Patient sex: M
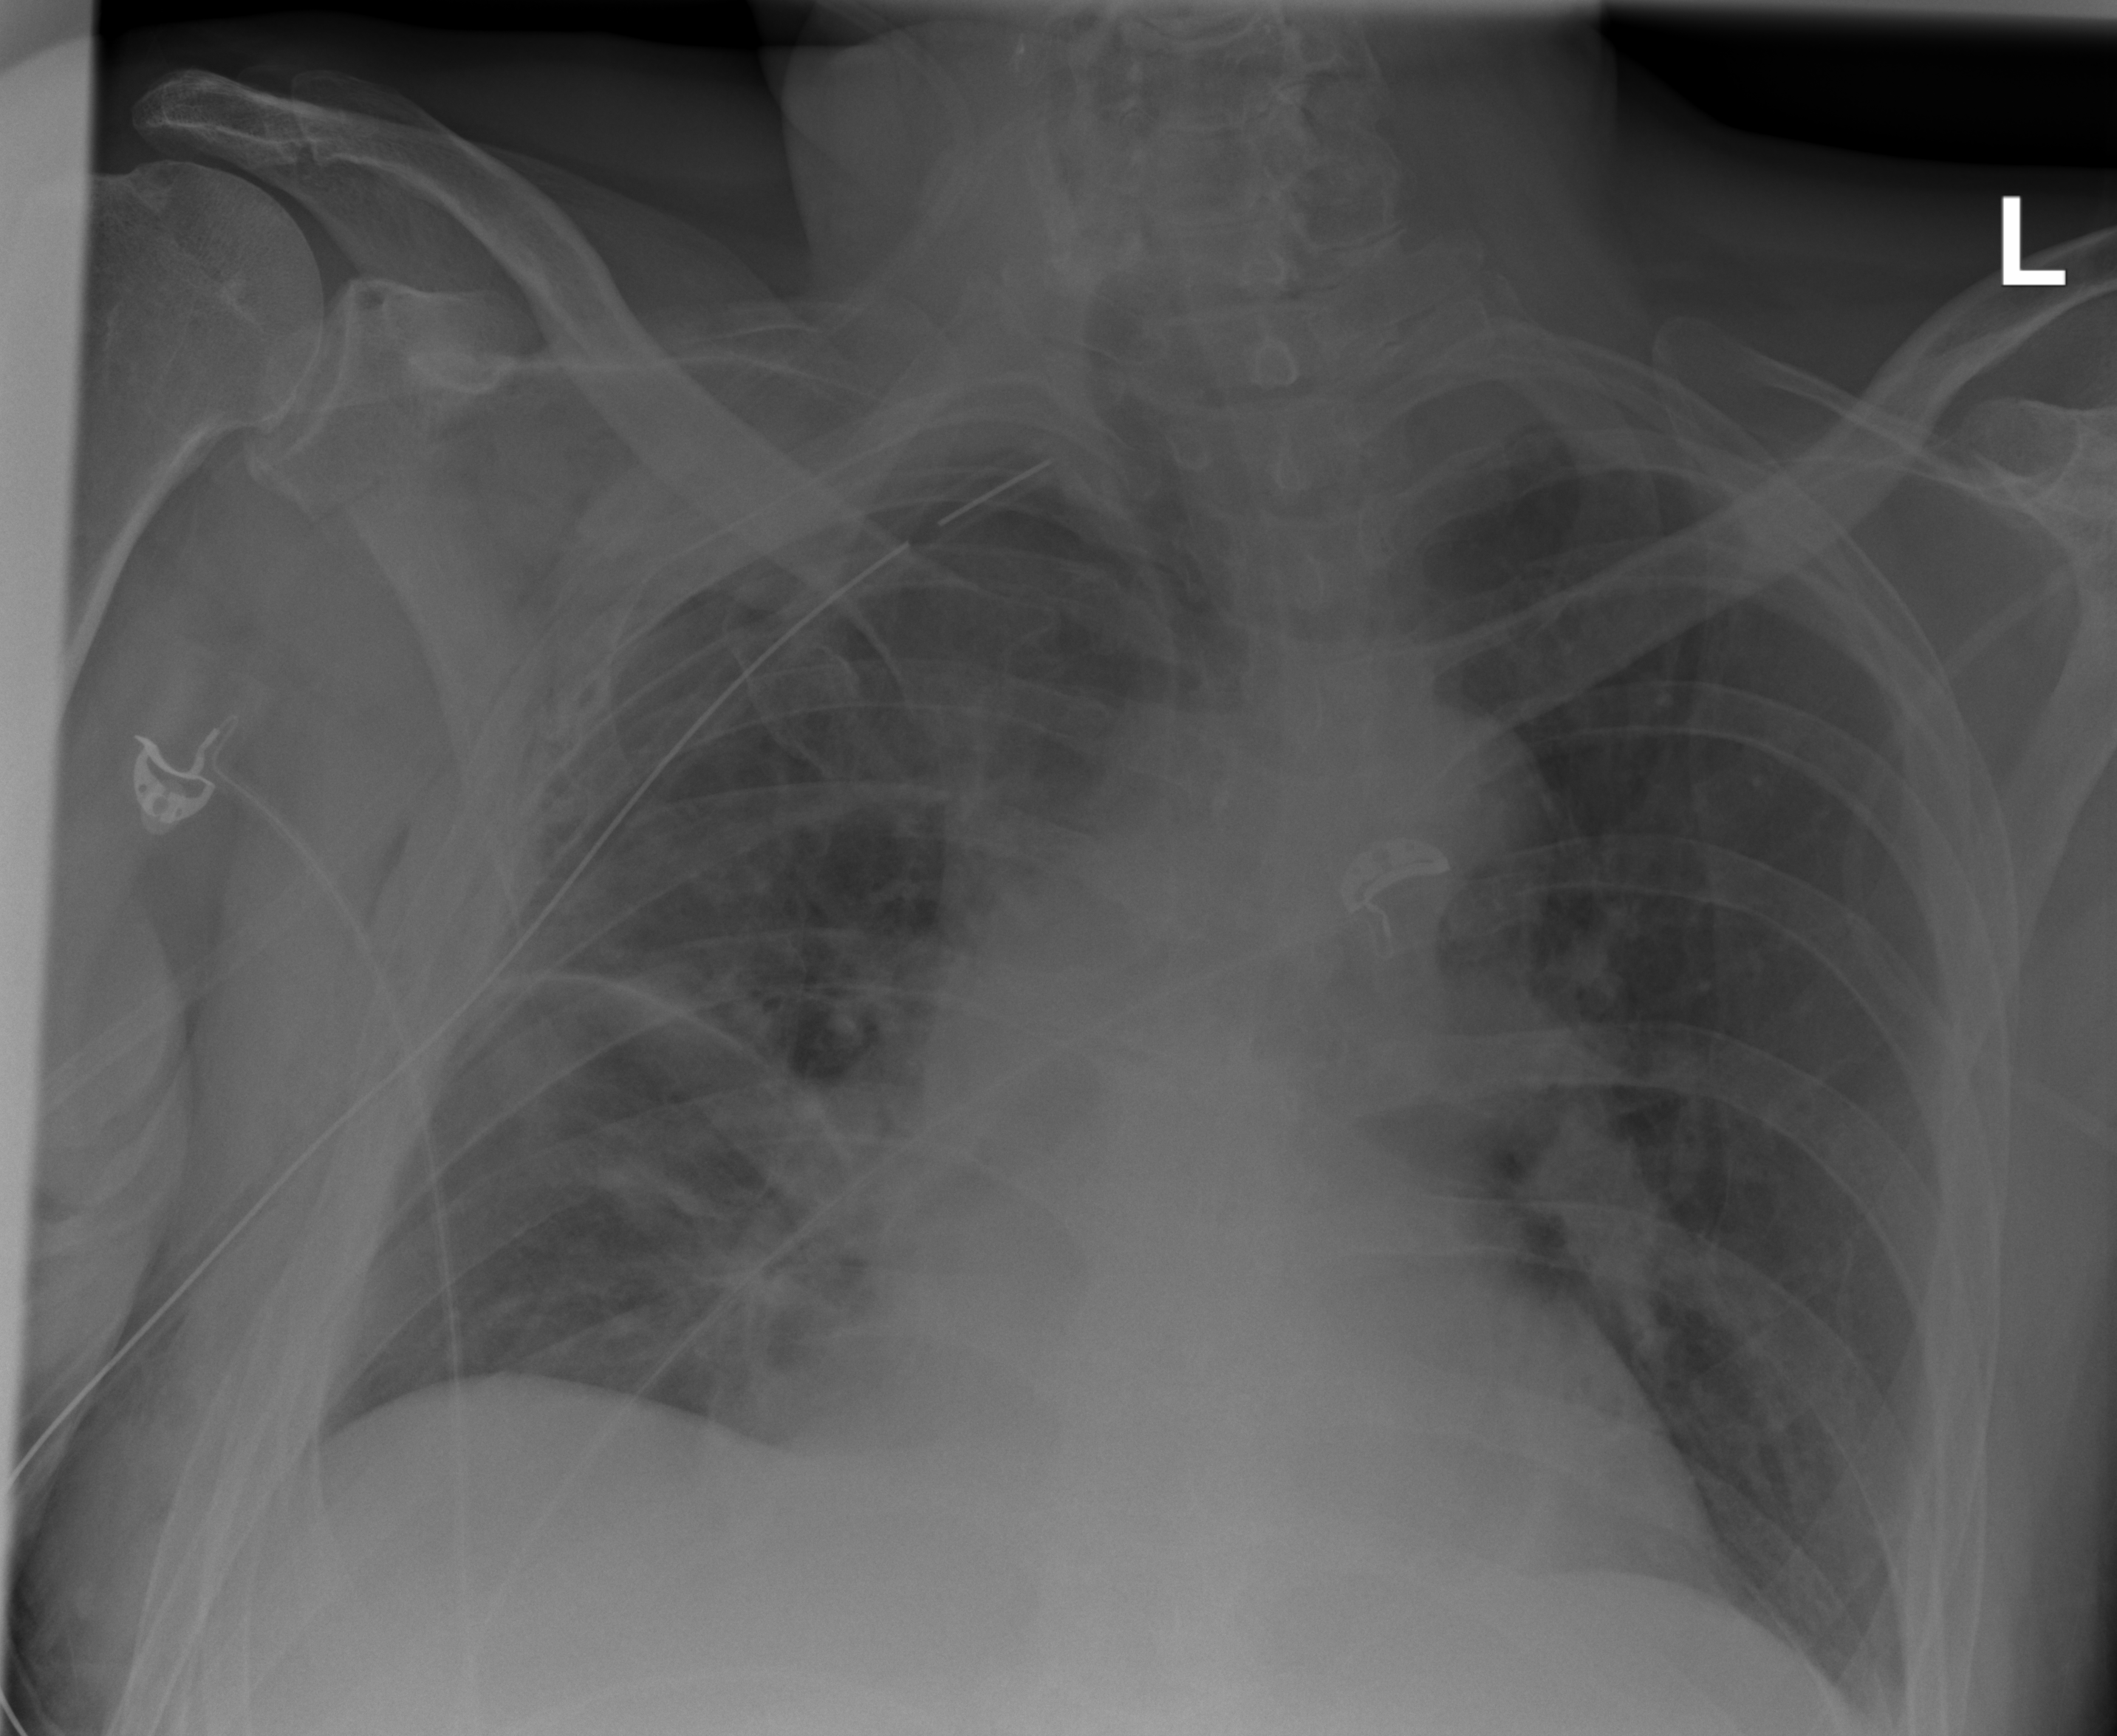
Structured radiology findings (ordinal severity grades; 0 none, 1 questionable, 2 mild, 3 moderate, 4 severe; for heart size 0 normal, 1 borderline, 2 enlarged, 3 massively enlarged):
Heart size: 1
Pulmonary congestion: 0
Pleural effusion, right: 2
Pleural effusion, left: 0
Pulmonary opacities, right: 2
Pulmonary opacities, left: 0
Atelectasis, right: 2
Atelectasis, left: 0